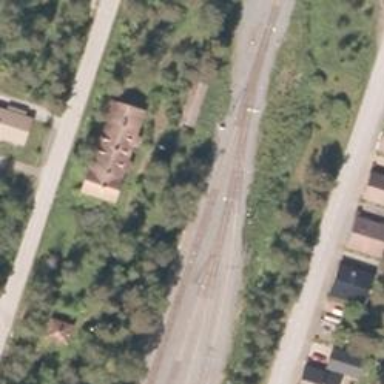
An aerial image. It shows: Railway track classified as B1.